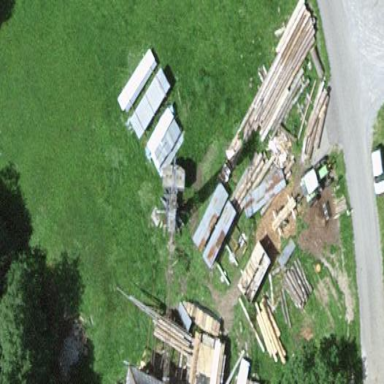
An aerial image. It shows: Building used as sawmill.